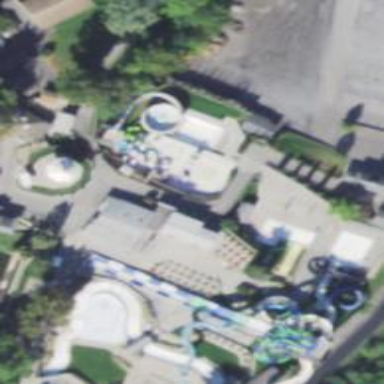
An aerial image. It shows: Water slide attraction.